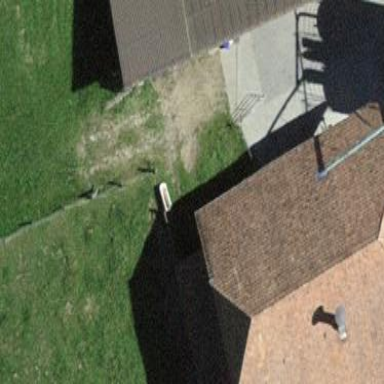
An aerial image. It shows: Barn.